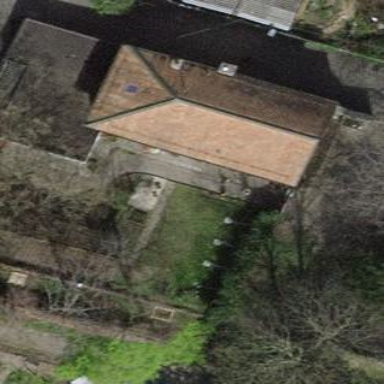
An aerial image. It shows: Garden enclosed by fence.